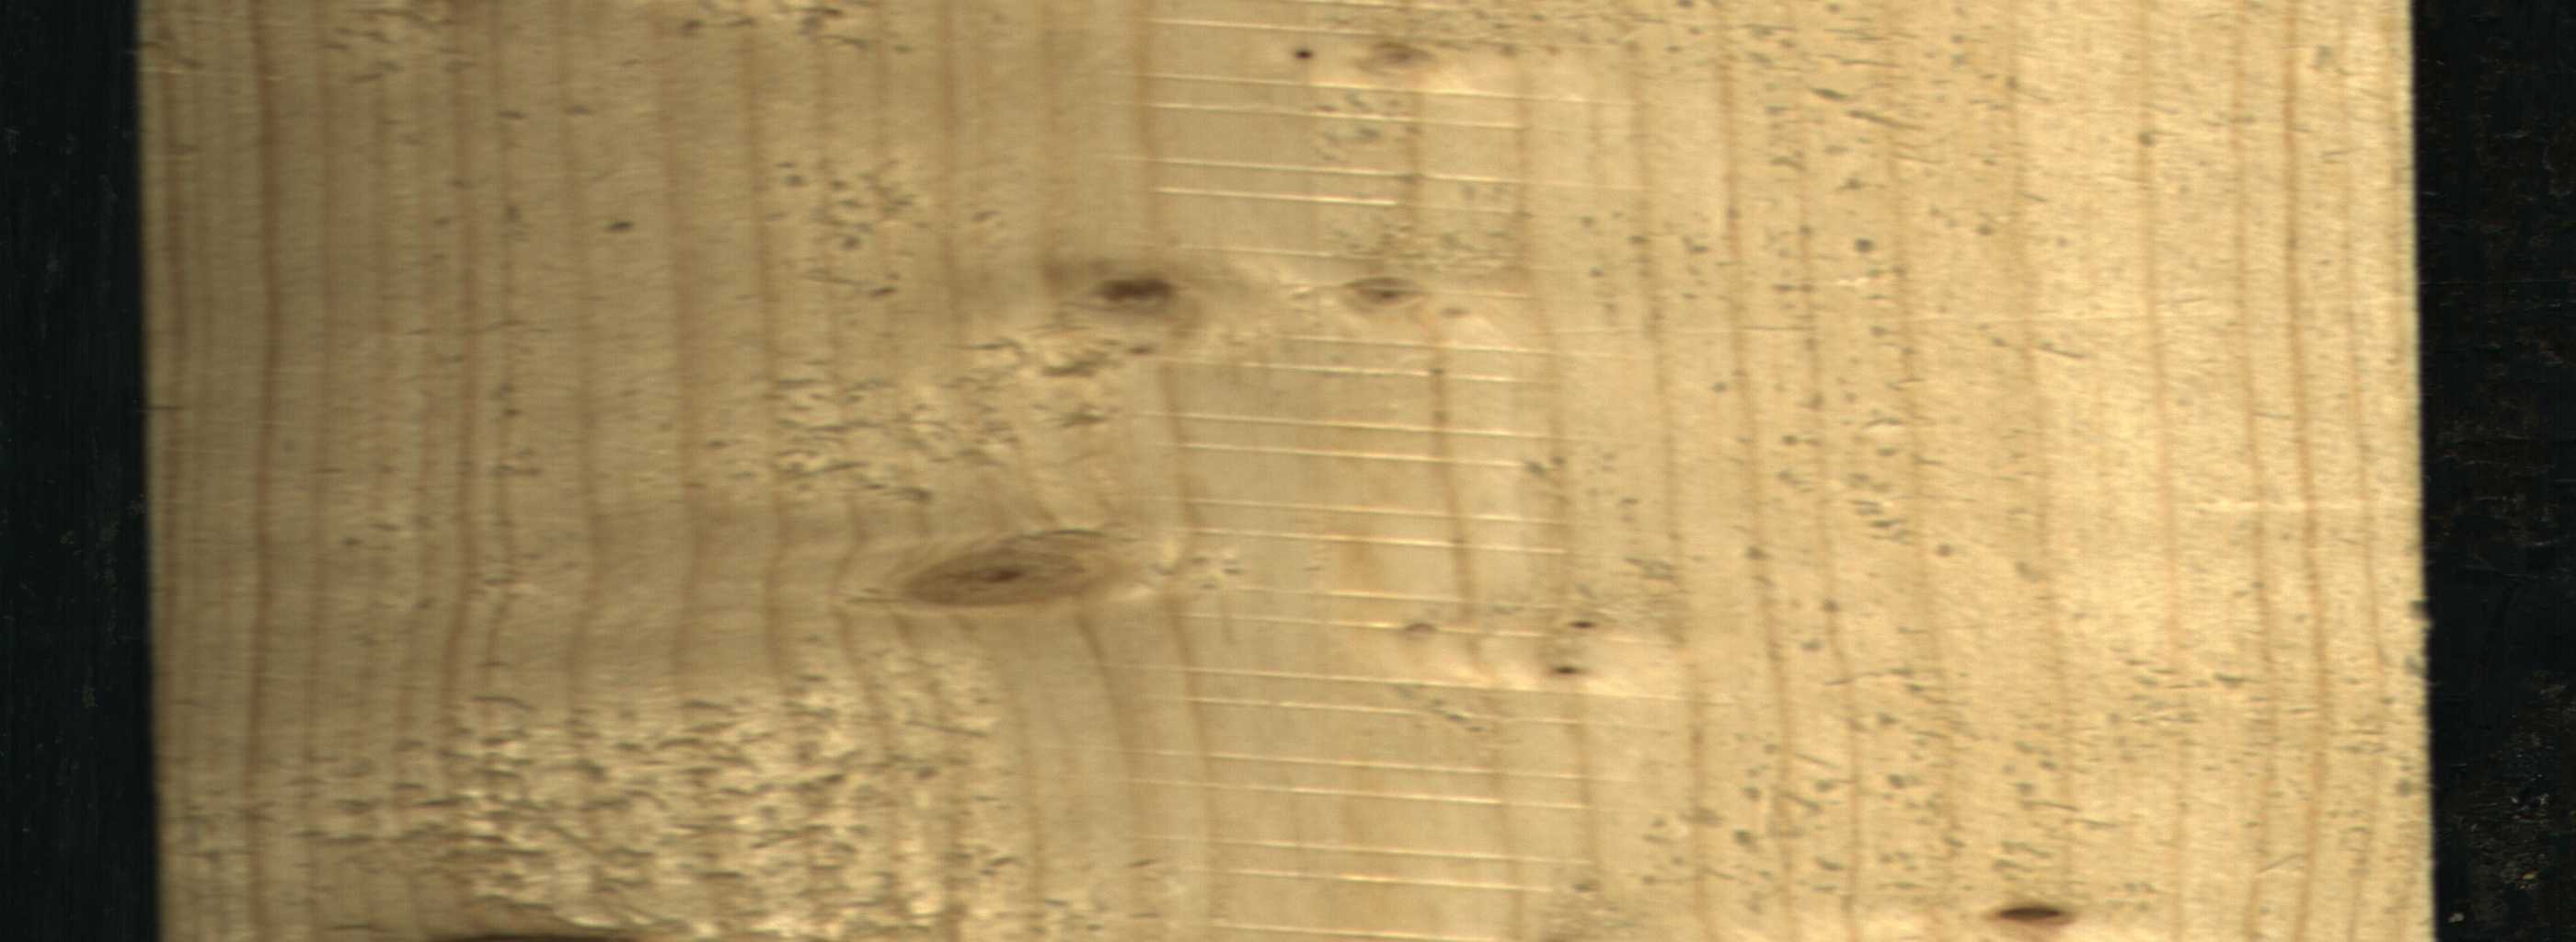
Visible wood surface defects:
Live_Knot
Live_Knot
Live_Knot
Live_Knot